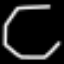
Label: octagon